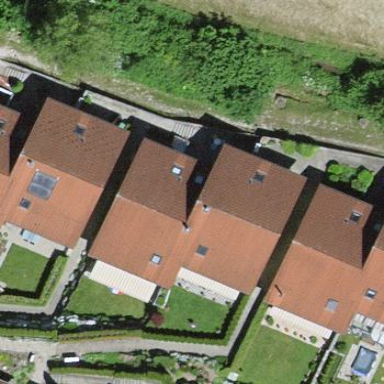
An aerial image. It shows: House with gabled roof. The roof extends across the building.